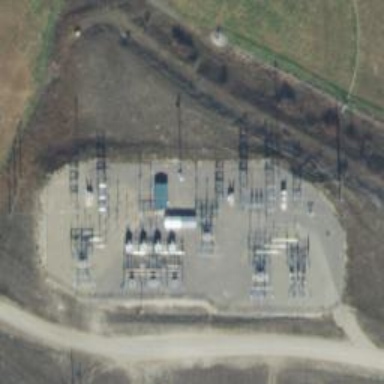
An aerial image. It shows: Switch for power supply.